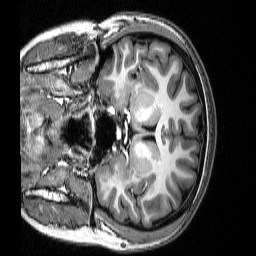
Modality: T1w
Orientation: coronal
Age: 22
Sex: female
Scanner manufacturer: siemens
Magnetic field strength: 3 T
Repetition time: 2.53 s
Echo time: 0.00339 s